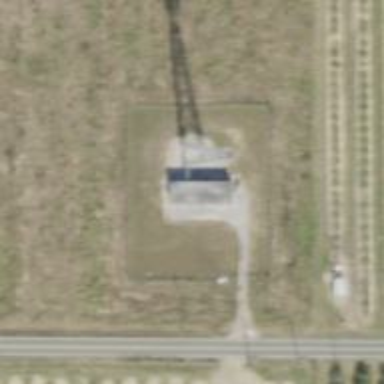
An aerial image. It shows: Communication mast tower.